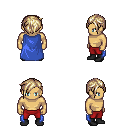
a pixel art fantasy rpg character, male body template, human, tanned skin, blue cape, red pants, white blonde pixie cut hairstyle, black shoes, four views (front, back, left, right), 2x2 character sprite sheet, small pixel art, hard edges, no anti-aliasing